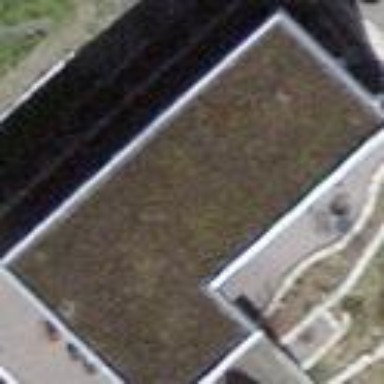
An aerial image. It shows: Residential building.